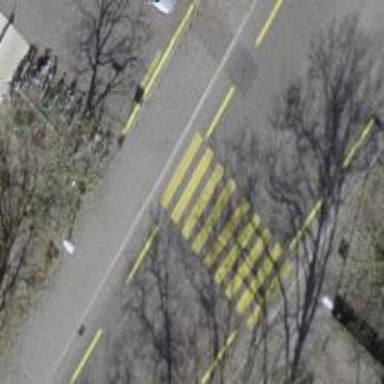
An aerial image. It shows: Marked crossing on the road.